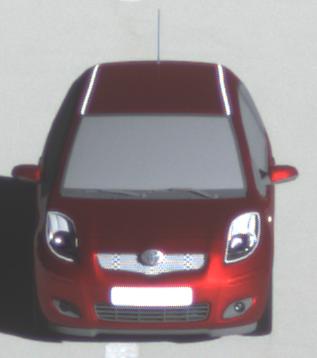
Make: Toyota
Model: Yaris 1.0
Detailed model: Yaris (XP13)
Model produced from: 2011/10
Model produced until: 2014/08
Doors: 3
Color: red
Road condition: dry road
Daytime: morning or afternoon
Contrast: high contrast